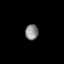
Tissue: prostate
Cell type: T cells
Senescence score: 0.7152
Nuclear area (px): 201
Mean DAPI intensity: 135.05